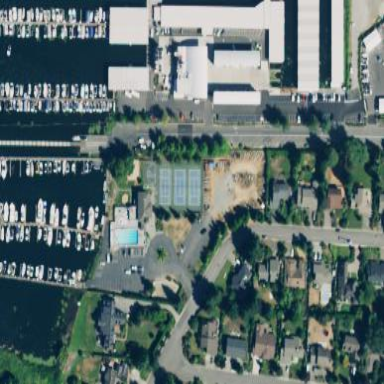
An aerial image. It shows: Marina on leisure land.